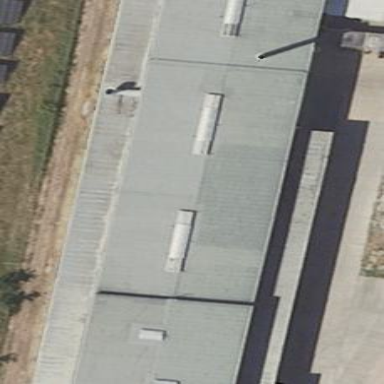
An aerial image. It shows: Industrial building.